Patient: sex M, age 64
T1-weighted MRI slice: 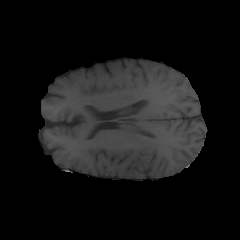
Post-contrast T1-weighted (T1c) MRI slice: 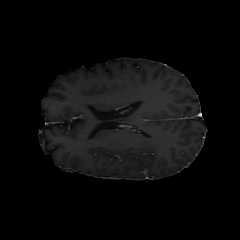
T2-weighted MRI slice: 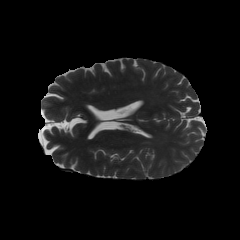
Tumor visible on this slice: yes
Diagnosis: Glioblastoma, IDH-wildtype
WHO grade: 4